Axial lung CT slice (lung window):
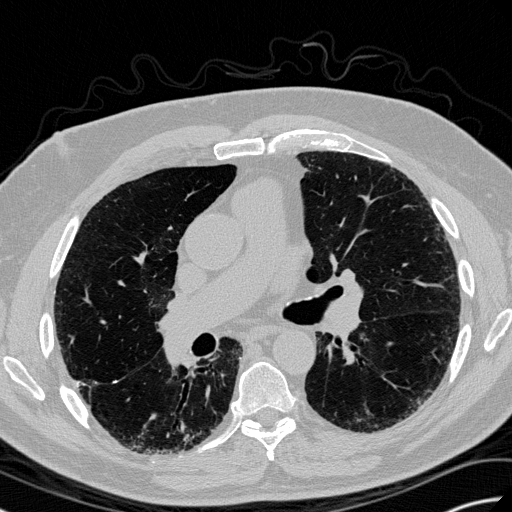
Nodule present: no